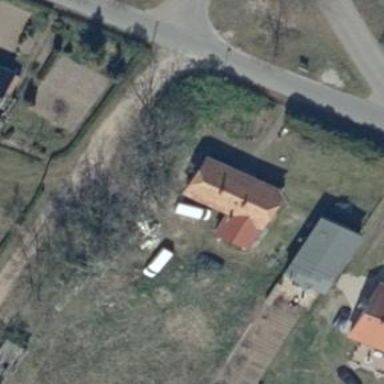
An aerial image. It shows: House with multiple parts.